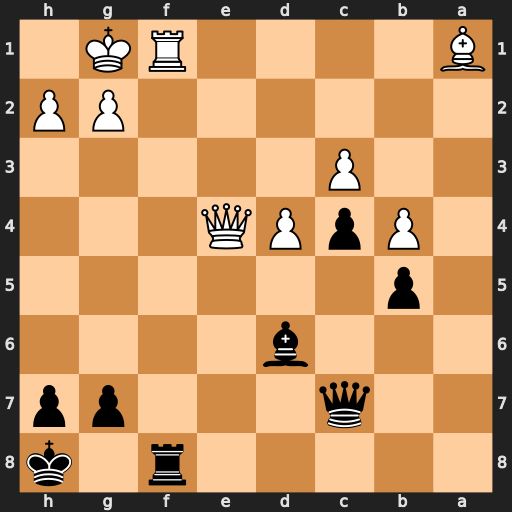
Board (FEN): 5r1k/2q3pp/3b4/1p6/1PpPQ3/2P5/6PP/B4RK1
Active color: b
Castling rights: -
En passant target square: -
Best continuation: Bxh2+ Kh1 Rxf1#